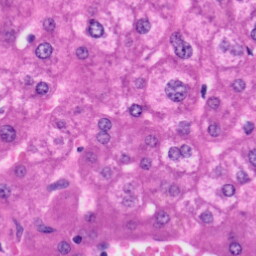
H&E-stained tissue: Liver